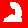
Digit: 2